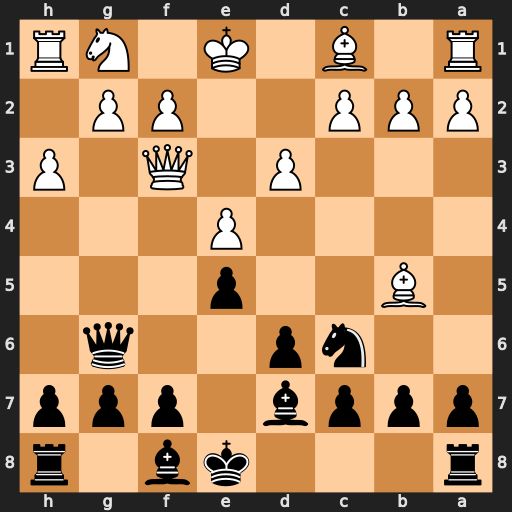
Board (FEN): r3kb1r/pppb1ppp/2np2q1/1B2p3/4P3/3P1Q1P/PPP2PP1/R1B1K1NR
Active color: b
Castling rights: KQkq
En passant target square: -
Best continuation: Nd4 Bxd7+ Kxd7 Qg4+ Qxg4